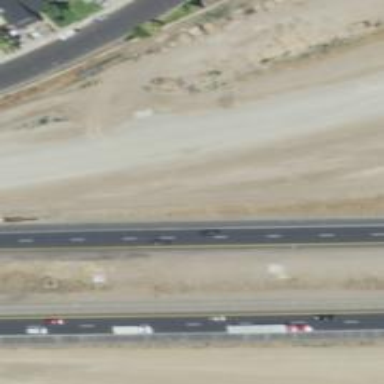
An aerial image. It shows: Asphalt motorway link.